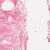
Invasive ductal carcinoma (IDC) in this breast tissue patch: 0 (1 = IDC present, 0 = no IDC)